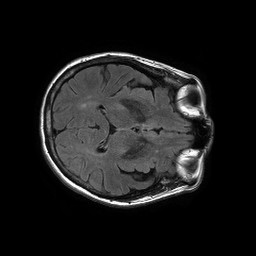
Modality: FLAIR
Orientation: axial
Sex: female
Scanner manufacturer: philips
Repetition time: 11 s
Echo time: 0.125 s